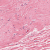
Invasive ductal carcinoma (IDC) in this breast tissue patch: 0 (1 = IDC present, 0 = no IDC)